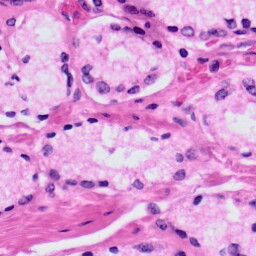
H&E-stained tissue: Prostate